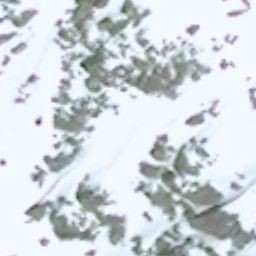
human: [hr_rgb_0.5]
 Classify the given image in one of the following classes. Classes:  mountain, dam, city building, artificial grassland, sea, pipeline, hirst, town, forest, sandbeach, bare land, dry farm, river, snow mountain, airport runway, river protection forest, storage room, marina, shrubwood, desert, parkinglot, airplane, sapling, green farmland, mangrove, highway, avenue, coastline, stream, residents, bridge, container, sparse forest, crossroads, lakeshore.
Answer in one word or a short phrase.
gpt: snow mountain